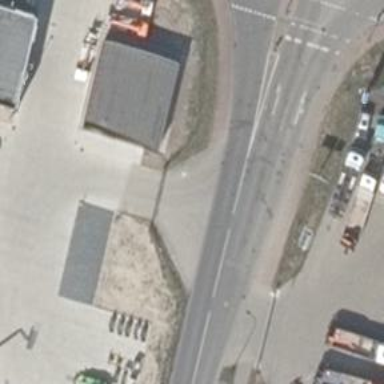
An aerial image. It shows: Unclassified road with asphalt surface and lane markings.